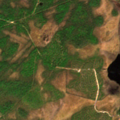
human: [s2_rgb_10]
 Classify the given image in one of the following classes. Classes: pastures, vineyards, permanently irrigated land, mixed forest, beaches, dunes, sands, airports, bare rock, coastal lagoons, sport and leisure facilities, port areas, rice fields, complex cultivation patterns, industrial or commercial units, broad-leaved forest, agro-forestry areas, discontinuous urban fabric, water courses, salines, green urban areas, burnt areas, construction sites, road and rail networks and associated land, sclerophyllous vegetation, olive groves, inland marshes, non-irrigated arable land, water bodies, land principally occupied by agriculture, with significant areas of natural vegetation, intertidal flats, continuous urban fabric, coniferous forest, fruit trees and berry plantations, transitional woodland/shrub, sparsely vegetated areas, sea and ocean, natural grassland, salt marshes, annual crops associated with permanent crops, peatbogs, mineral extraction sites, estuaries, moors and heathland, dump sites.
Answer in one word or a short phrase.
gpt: coniferous forest, mixed forest, transitional woodland/shrub, peatbogs, water bodies